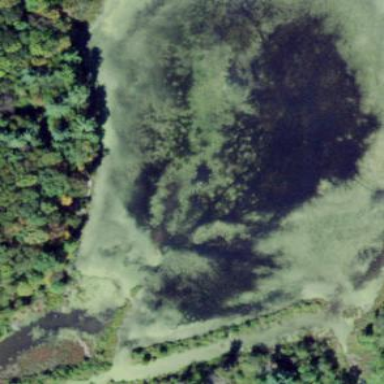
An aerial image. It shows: Marshy wetland area.